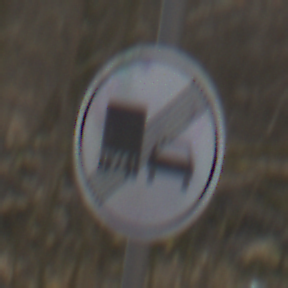
Verkehrszeichen: EndeUeberholverbotKraftfahrzeuge
Umgebung: Outdoor, Nature
Tageszeit: MorningAfternoon
Wetter: Clear
Licht: Natural
Jahreszeit: Winter
Kontrast: HighContrast